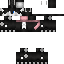
A male skeleton skin with dark skin, wearing brown helmet dressed in a black suit and black pants, featuring a closed mouth.